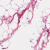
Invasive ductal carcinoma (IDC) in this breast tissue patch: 0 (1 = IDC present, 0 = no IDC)